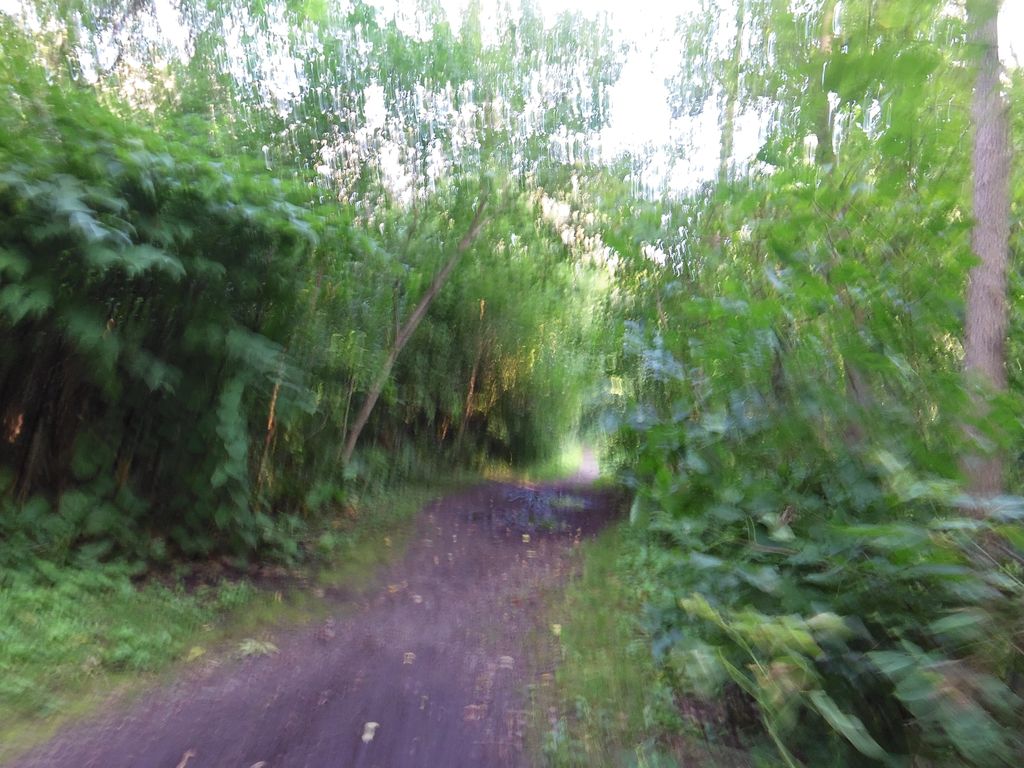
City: ottawa-gatineau